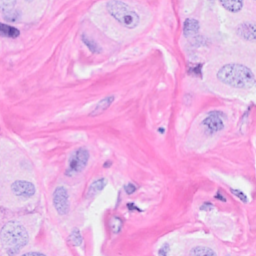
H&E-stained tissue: Breast